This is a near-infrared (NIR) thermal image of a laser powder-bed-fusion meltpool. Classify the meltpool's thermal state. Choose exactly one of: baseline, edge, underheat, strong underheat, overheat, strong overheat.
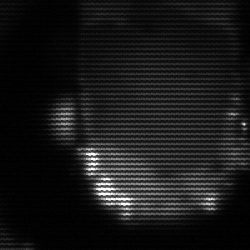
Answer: baseline